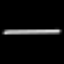
Label: line